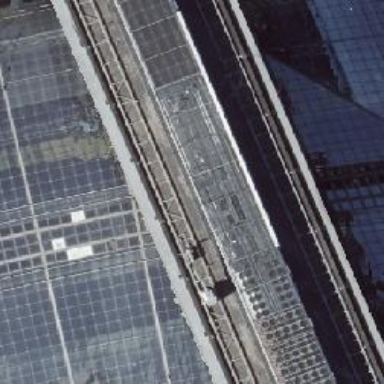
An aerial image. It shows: Platform edge at railway station.